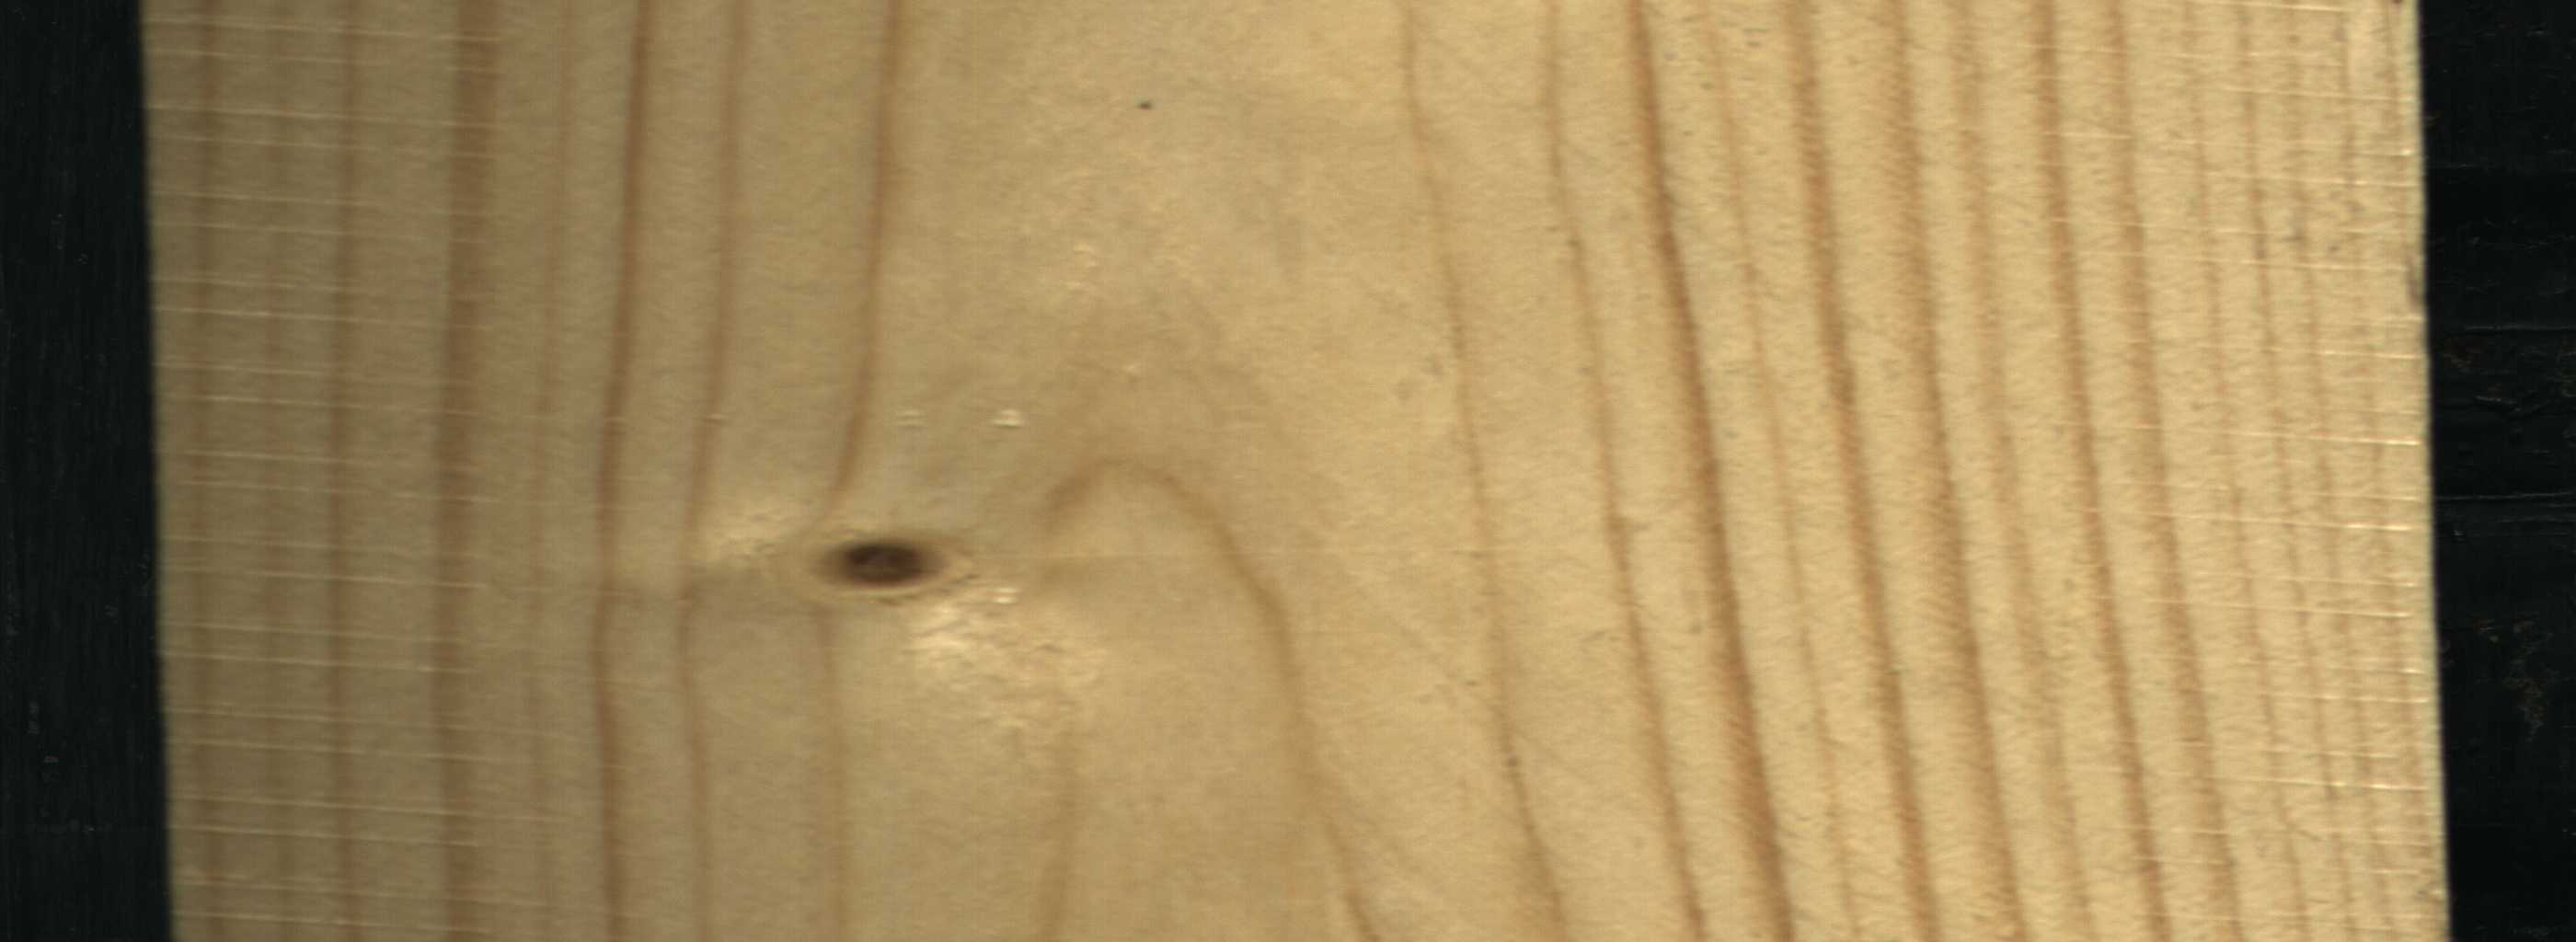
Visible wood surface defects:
Live_Knot